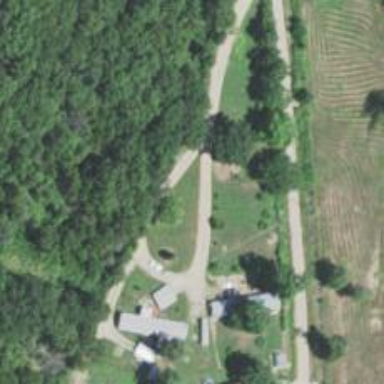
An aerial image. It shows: Driveway.